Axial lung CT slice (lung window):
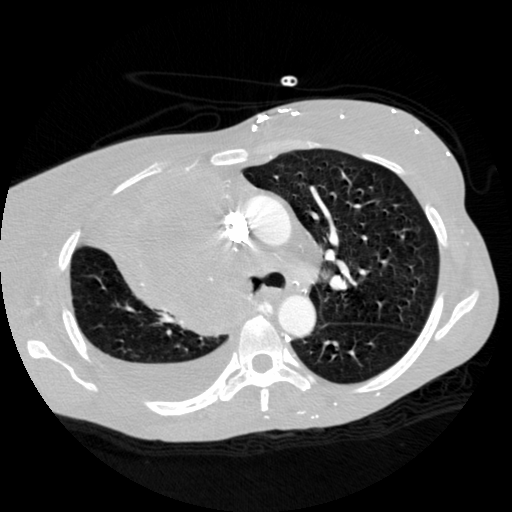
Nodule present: no